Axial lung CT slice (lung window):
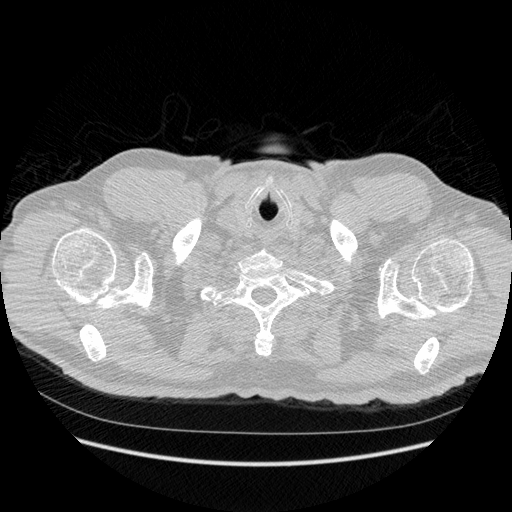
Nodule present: no